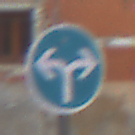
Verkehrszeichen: VorgeschriebeneFahrtrichtungRechtsOderLinks
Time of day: MorningAfternoon
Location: Outdoor (Urban)
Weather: Clear
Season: NotSpecified
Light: Natural